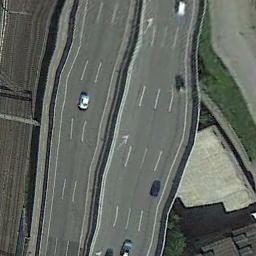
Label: freeway